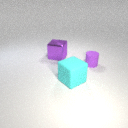
small purple rubber cylinder in front of large purple metal cube